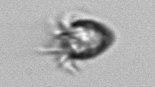
Label: Ciliophora